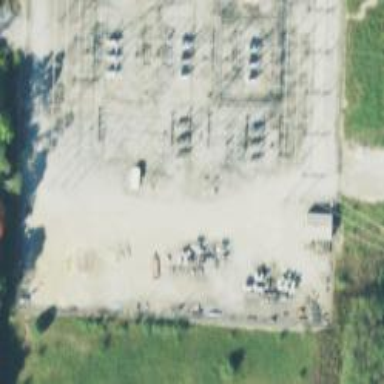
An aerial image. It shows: Switch for power supply.